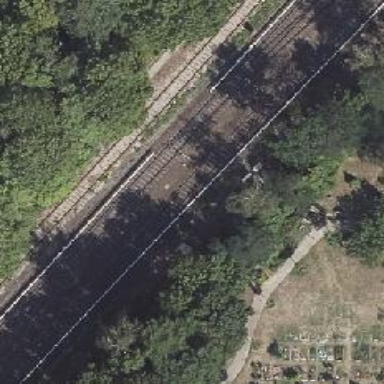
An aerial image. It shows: Solitary milestone along the railway.